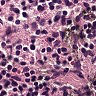
Metastatic tissue present: no